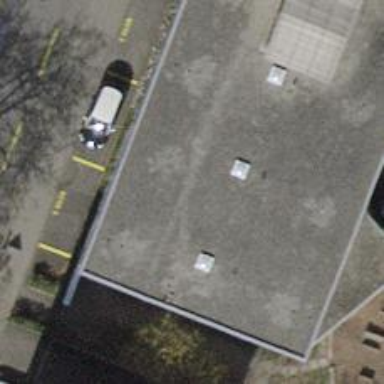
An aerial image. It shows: Kindergarten.